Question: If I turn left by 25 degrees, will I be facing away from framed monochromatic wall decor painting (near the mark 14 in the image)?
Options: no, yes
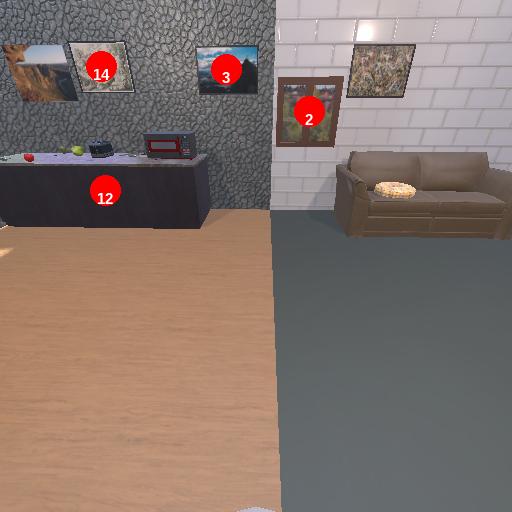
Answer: no